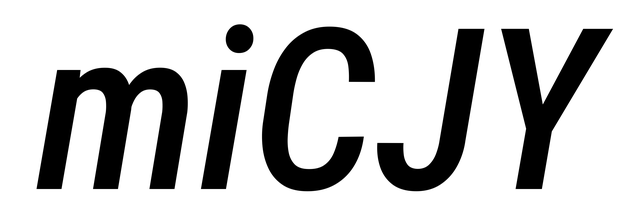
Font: Roboto-Italic_Condensed_Medium_Italic